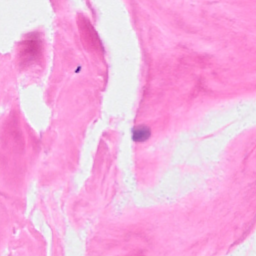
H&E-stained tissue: Breast